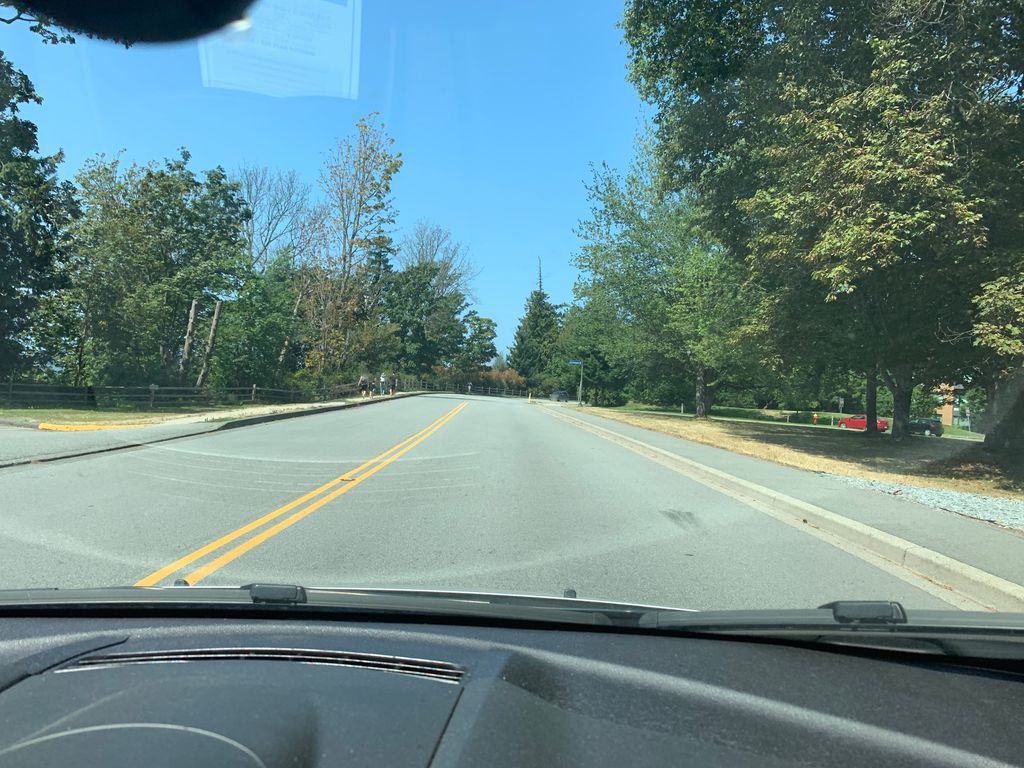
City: vancouver